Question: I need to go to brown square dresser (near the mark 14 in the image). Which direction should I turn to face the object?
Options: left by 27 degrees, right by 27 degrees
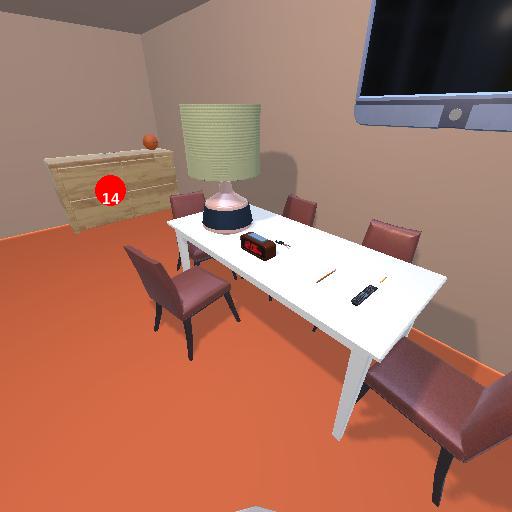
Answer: left by 27 degrees